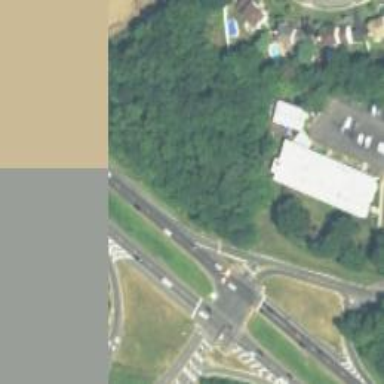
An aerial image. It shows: Trunk link highway.